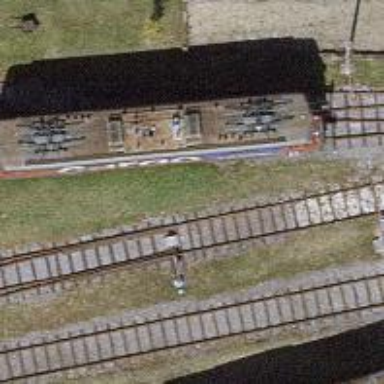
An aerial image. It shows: Railway switch.